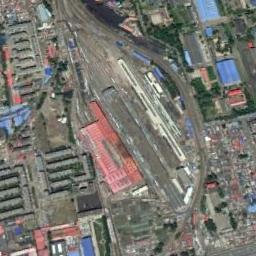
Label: railway_station